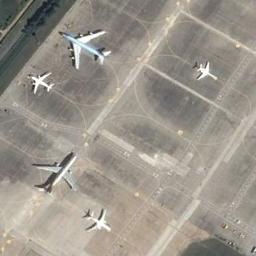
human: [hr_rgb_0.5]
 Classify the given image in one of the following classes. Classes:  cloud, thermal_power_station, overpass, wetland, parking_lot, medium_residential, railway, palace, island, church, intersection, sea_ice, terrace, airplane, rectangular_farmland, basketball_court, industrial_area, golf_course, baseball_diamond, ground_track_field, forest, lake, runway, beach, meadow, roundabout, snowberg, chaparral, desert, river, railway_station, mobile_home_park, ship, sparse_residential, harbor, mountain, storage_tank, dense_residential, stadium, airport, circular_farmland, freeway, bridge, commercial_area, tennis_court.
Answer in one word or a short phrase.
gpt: airplane